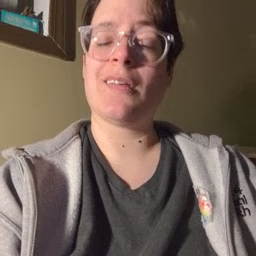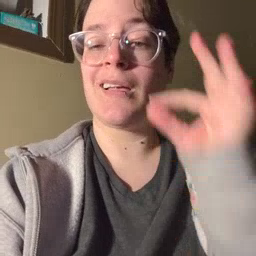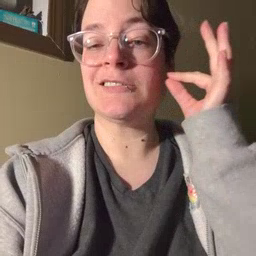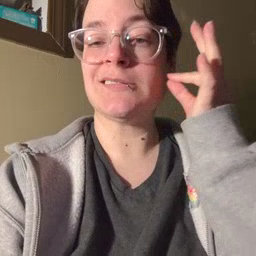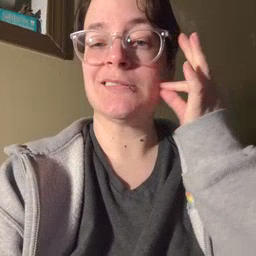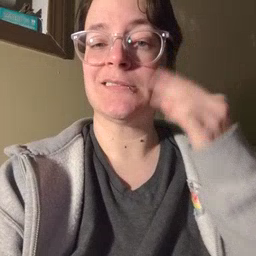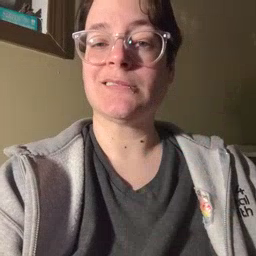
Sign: cat